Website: home-depot
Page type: payment
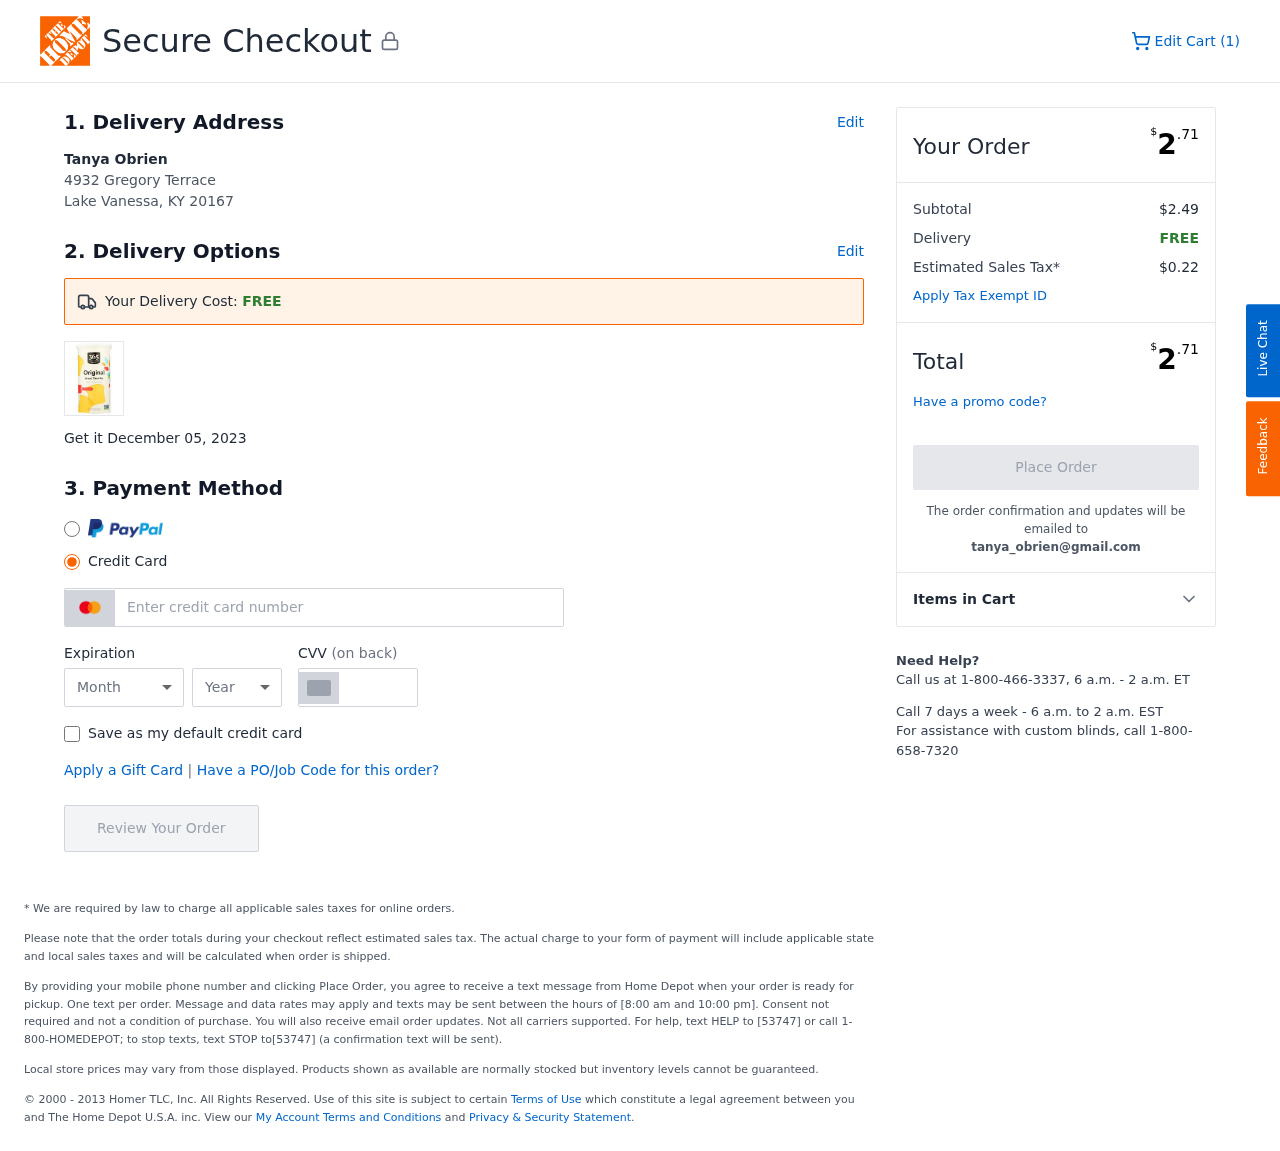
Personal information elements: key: PII_CARD_CVV
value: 180
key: PII_CARD_EXPIRY_MONTH
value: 02
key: PII_CARD_EXPIRY_YEAR
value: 29
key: PII_CARD_NUMBER
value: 5282 5521 7829 0522
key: PII_CITY_STATE_ZIP
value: Lake Vanessa, KY 20167
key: PII_EMAIL
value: tanya_obrien@gmail.com
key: PII_FULLNAME
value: Tanya Obrien
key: PII_STREET
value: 4932 Gregory Terrace
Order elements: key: ORDER_NUM_ITEMS
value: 1
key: ORDER_DELIVERY_DATE
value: December 05, 2023
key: ORDER_TOTAL
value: $2.71
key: ORDER_SUBTOTAL
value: $2.49
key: ORDER_SHIPPING_COST
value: FREE
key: ORDER_TAX
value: $0.22